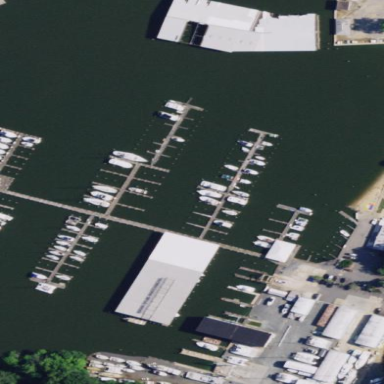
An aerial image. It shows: Marina on leisure land.